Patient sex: M
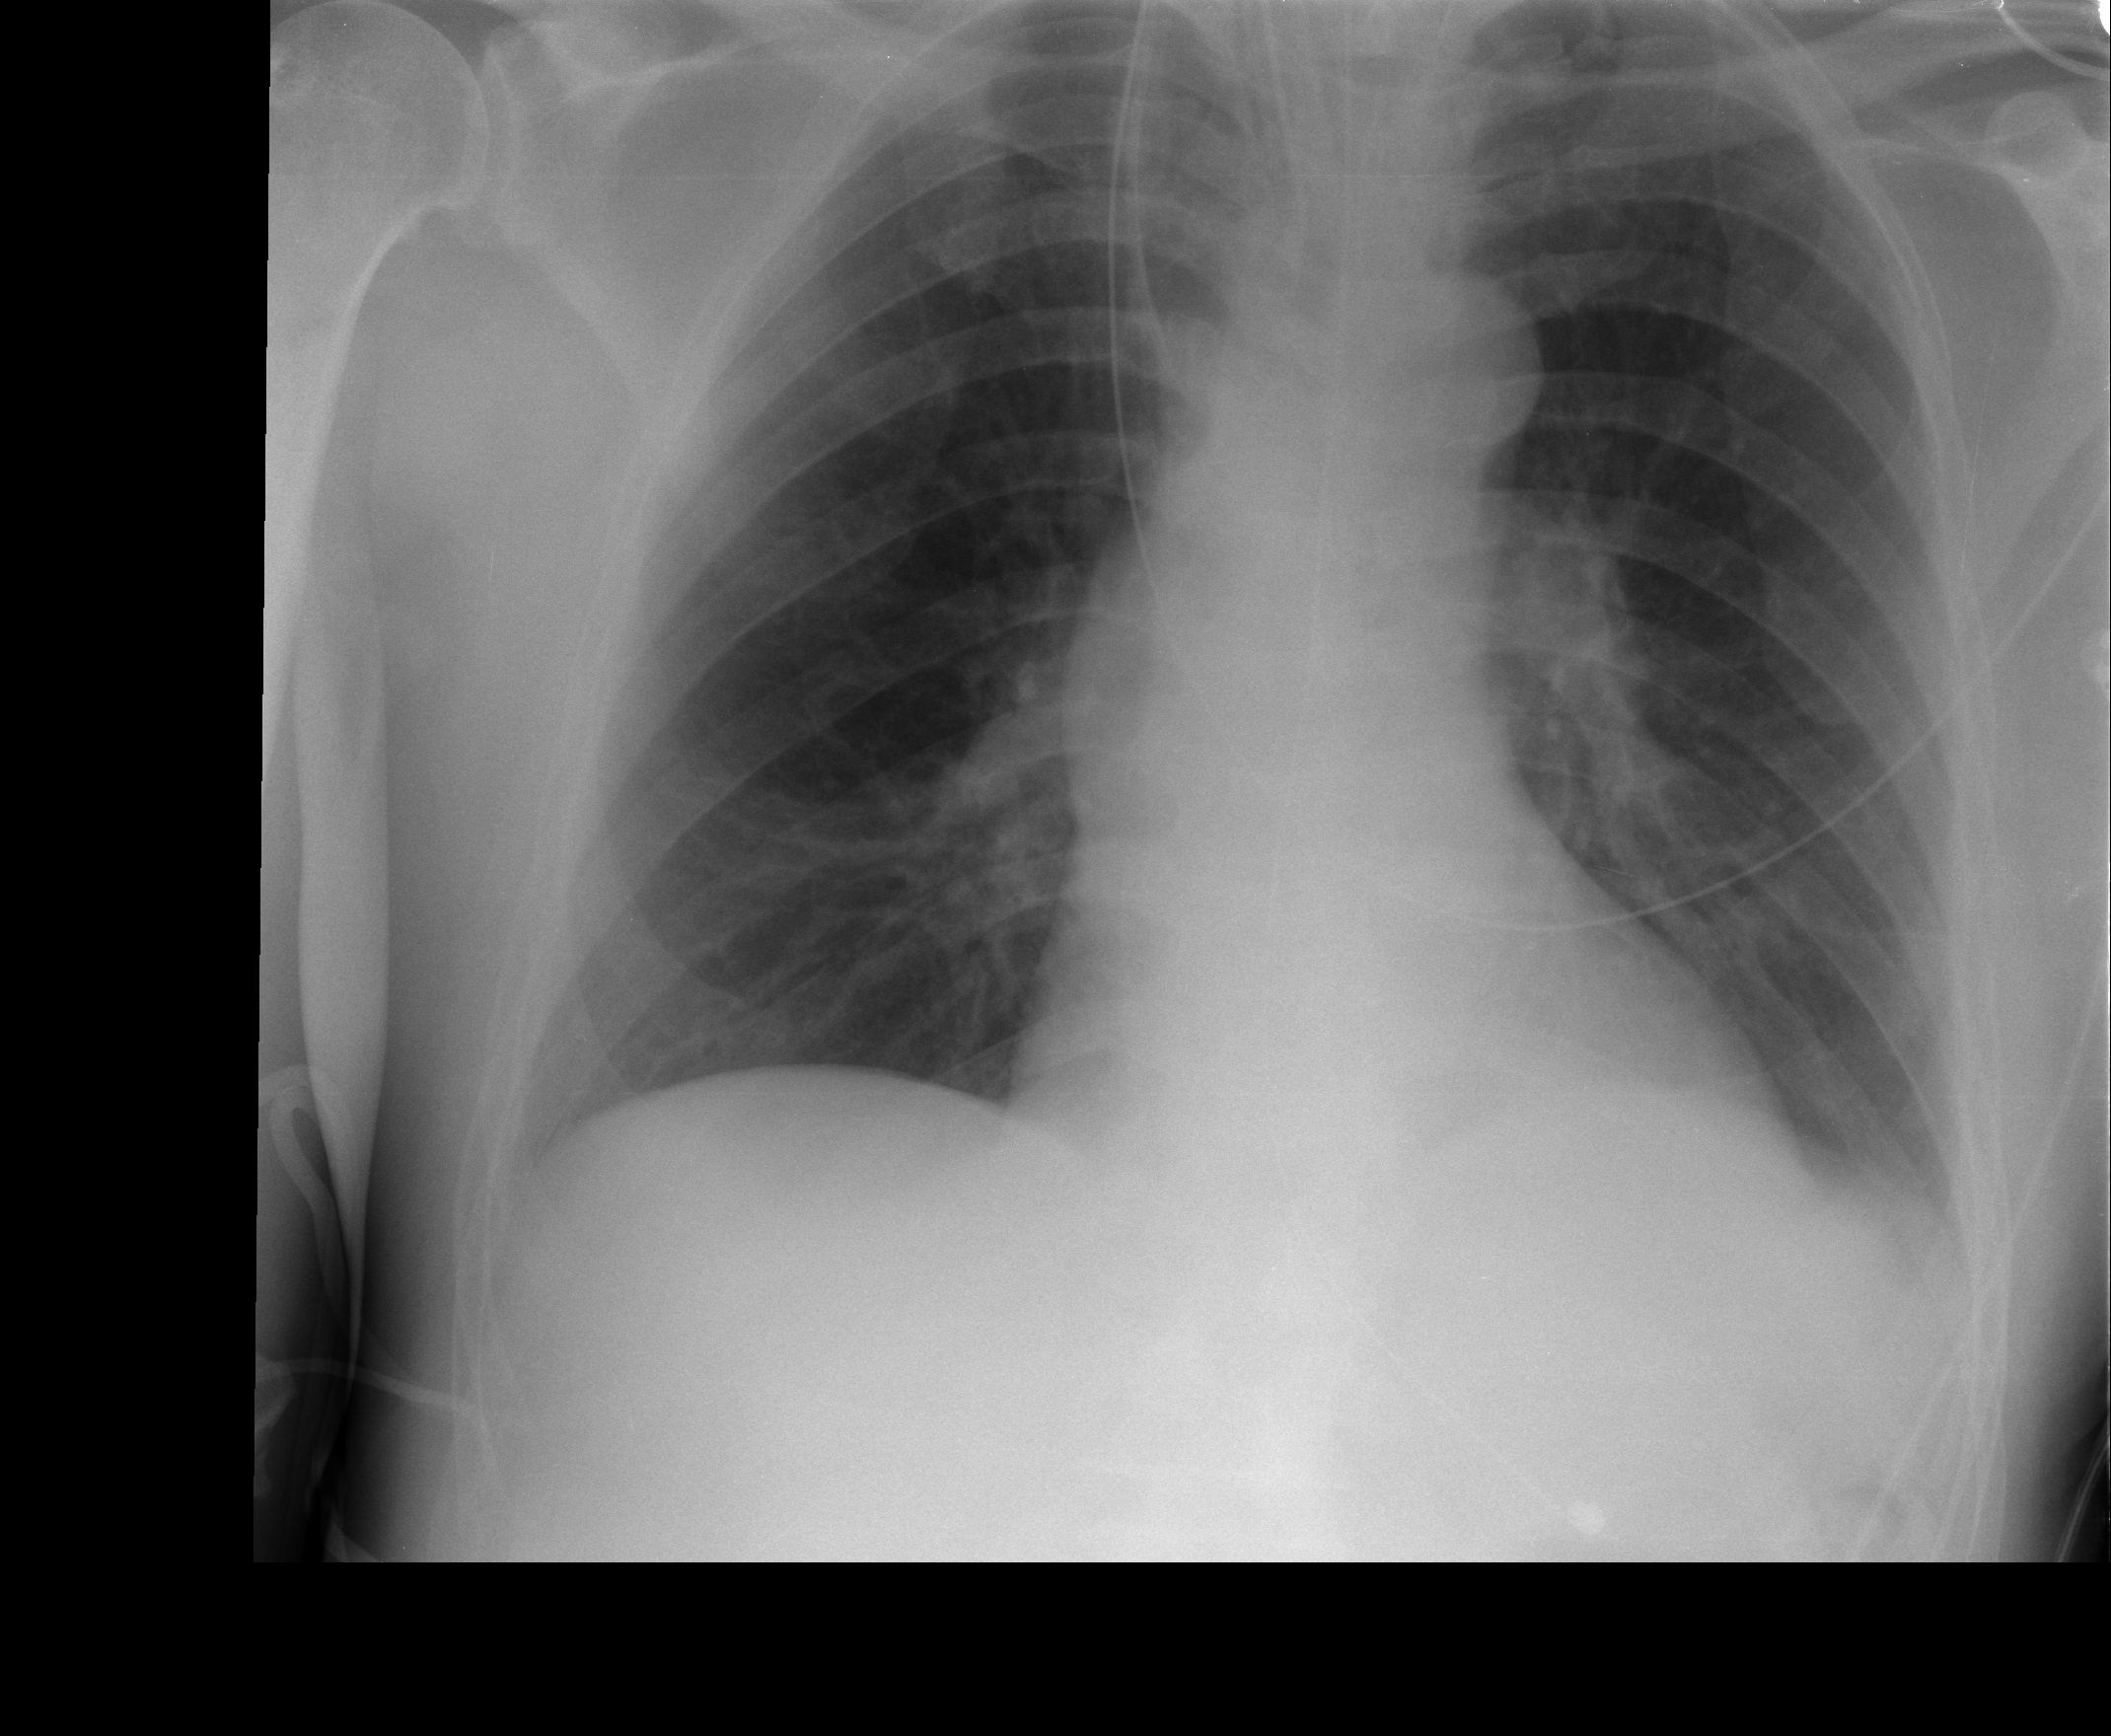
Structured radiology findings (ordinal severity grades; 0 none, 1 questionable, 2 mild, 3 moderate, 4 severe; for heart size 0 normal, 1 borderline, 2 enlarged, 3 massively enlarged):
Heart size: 0
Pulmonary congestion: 0
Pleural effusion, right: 0
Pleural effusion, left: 1
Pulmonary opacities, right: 0
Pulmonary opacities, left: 0
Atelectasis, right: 2
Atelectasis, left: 2